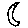
Label: moon